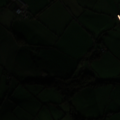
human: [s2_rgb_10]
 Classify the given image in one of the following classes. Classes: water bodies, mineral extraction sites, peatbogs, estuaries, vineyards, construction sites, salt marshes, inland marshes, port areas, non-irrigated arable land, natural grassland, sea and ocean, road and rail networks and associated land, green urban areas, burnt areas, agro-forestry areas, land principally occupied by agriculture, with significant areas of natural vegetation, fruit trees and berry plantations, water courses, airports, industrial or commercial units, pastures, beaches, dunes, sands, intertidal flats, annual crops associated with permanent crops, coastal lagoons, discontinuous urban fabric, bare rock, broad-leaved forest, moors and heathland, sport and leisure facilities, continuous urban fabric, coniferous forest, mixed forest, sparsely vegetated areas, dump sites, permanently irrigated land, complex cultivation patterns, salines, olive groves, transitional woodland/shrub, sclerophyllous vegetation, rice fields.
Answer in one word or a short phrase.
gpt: non-irrigated arable land, pastures